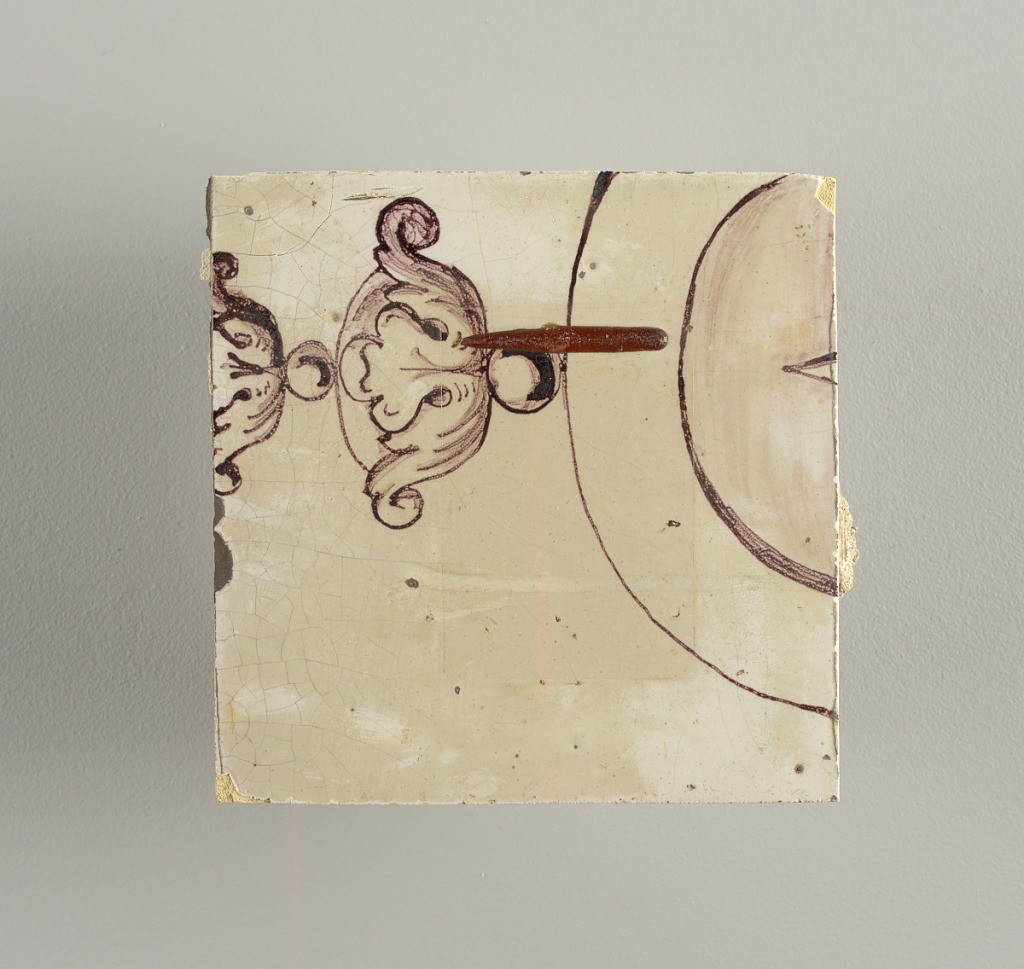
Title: Wall facing
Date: ca. 1725
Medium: tin-glazed earthenware, underglaze
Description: Running design for a frieze or a dado, composed of scrolls of foliage and strapwork, and four repeating motifs--a seated woman in a small upright oval medallion, a putto seated on a rocailled base, and strapwork in axial pattern.  The various panels, A to F, show various repeats of the same design, all being five tiles high and a varying number of tiles wide.